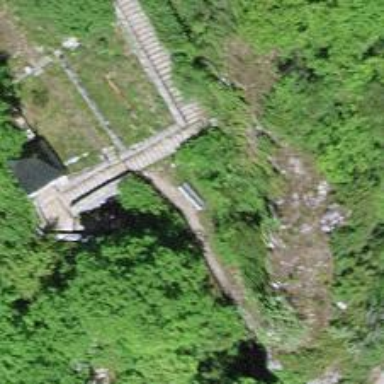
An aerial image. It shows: Bench.